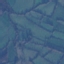
Land use / land cover: Pasture